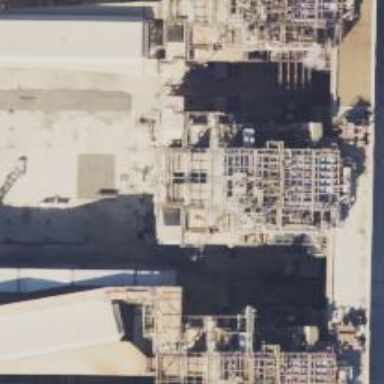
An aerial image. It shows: Steam turbine generator.